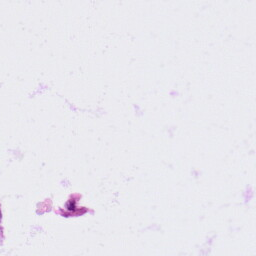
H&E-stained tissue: Colon